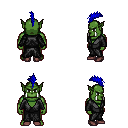
a pixel art fantasy rpg character, male body template, orc, green skin, gray robe, white pants, blue mohawk hairstyle, maroon shoes, four views (front, back, left, right), 2x2 character sprite sheet, small pixel art, hard edges, no anti-aliasing